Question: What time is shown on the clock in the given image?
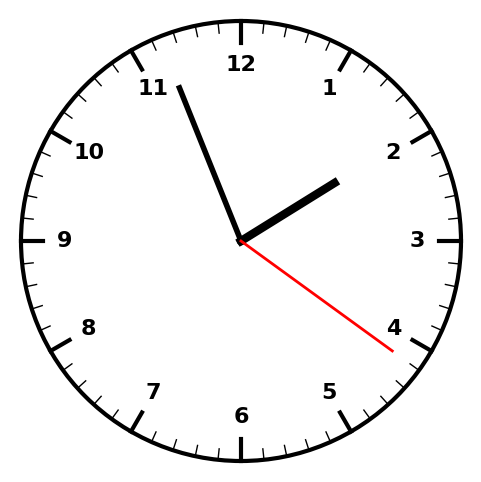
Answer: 01:56:21